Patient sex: M
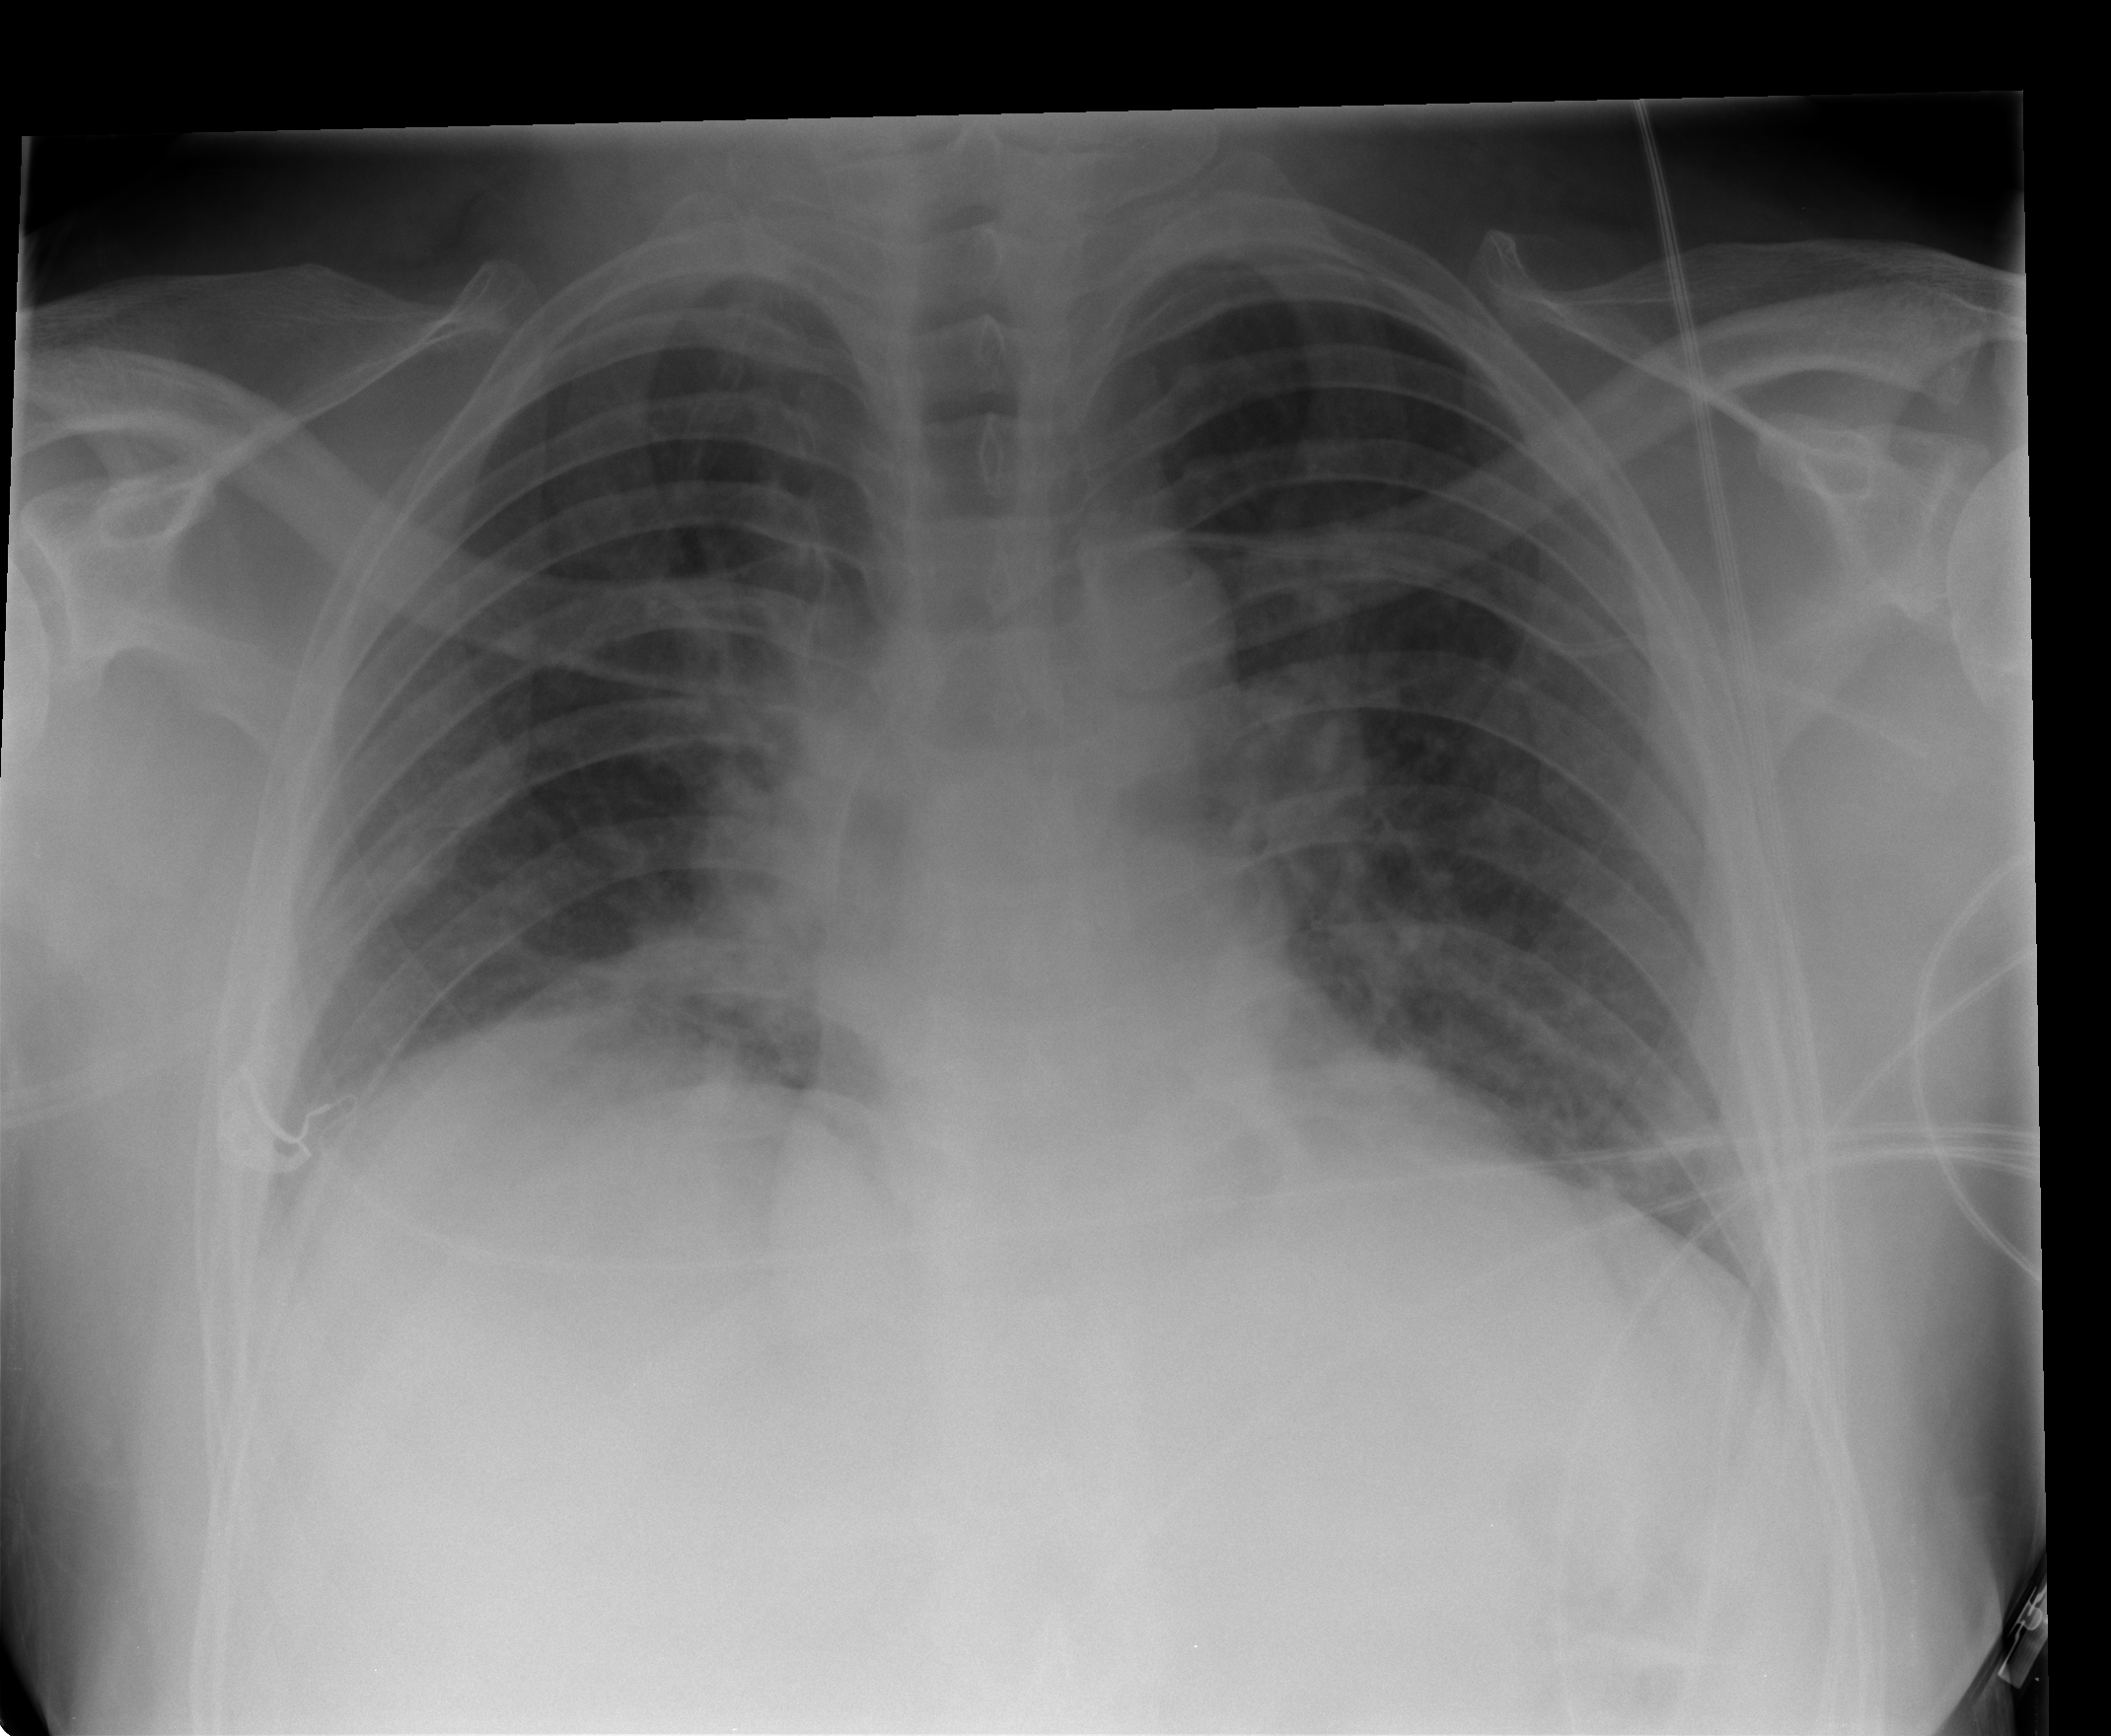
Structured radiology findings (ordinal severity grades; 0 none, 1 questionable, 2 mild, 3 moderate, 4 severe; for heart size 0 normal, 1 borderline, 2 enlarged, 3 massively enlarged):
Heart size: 1
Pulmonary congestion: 2
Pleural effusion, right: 0
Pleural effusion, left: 0
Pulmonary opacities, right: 0
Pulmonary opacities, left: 0
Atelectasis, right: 2
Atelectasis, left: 1